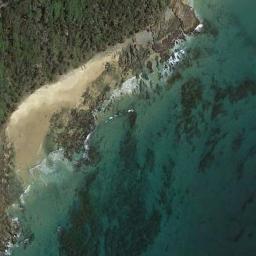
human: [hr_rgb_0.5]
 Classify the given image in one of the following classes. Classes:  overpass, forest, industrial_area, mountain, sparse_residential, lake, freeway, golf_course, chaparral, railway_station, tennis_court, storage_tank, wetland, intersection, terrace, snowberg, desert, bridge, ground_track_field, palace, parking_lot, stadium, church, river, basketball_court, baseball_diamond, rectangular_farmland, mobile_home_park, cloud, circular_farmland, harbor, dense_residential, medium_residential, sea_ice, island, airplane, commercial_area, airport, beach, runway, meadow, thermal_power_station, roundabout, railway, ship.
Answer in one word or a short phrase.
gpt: beach